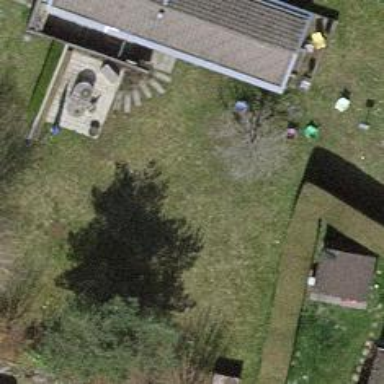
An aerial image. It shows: Garden with deciduous broadleaved trees.